Field crop: tomato
Growth stage: 2
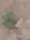
Species: solanum